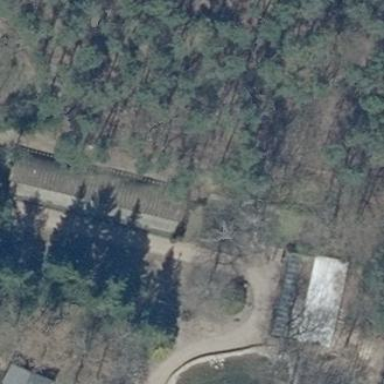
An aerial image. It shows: Fence.